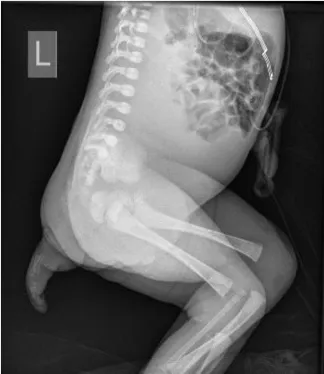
AP and lateral X-ray views of the infant chest and abdomen. B: lateral X-ray view of infant's chest and abdomen showing accessory foot from the right gluteal region having rudimentary 2 metatarsals and phalanges (2 toes) and fused sacral vertebral body.
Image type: radiology (x_ray)